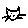
Label: cat